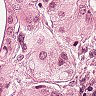
Metastatic tissue present: yes